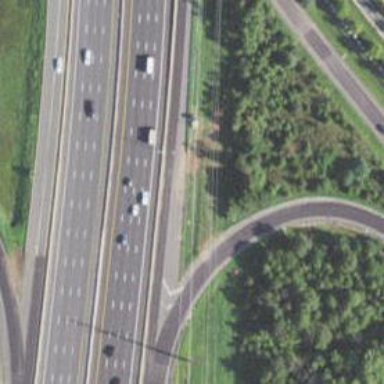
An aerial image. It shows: Motorway link.